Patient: sex M, age 45
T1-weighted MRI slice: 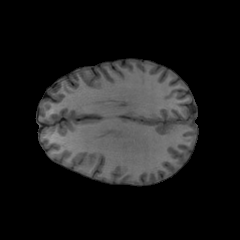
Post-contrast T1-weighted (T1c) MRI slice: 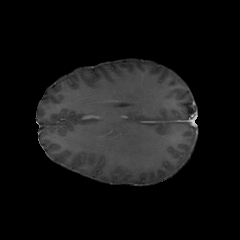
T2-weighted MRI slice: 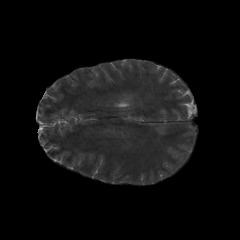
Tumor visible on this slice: no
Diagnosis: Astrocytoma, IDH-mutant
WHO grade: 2